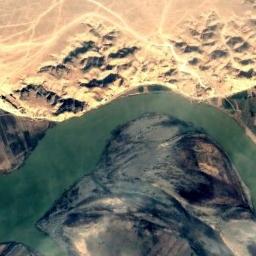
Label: river